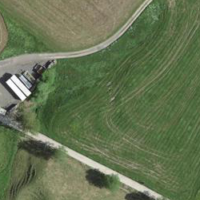
EUNIS habitat code: 52
Species observed at this site:
Cirsium arvense